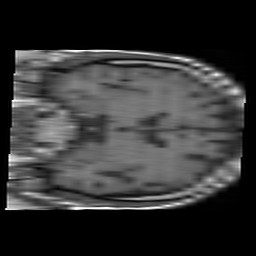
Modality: T1w
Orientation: coronal
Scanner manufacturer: philips
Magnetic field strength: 1.5 T
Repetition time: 0.6506 s
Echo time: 0.015 s